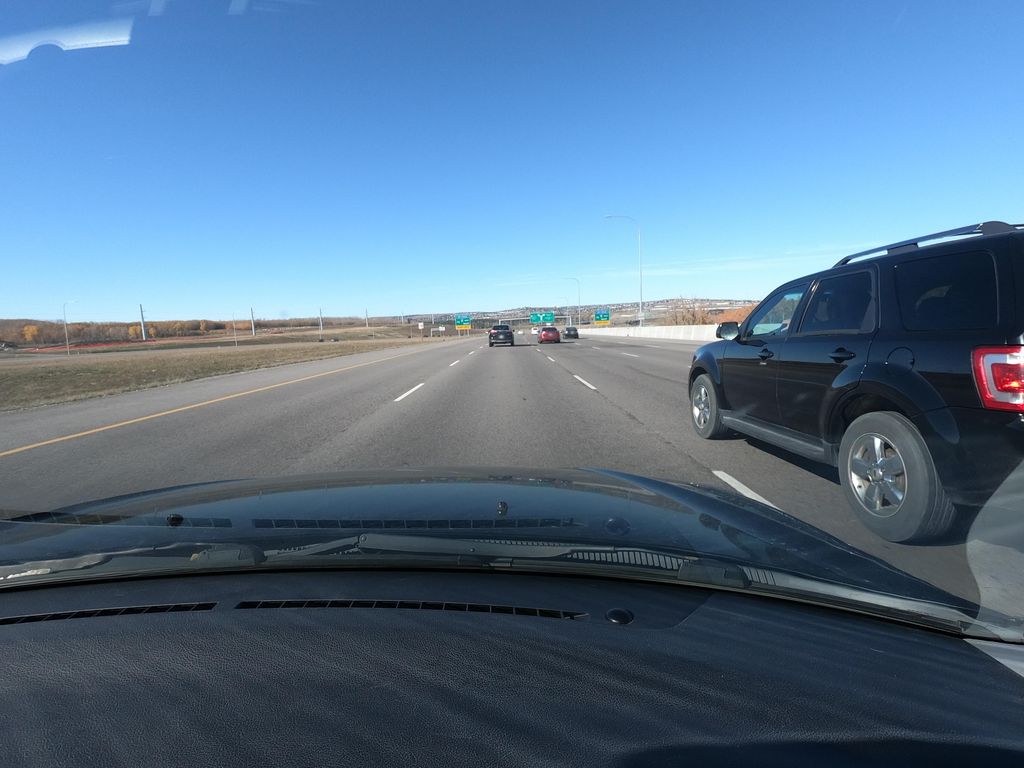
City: calgary